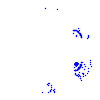
Particle: proton